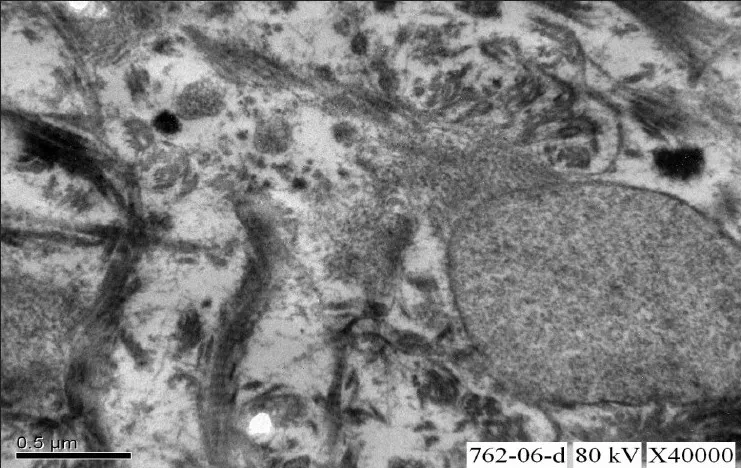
Electron microscopic study of renal biopsy specimen fixed using gluteraldehyde, viewed under 40,000x magnification revealed abundant subendothelial deposits of large fibers (97nm in width) with long spacing striations suggestive of collagen fibers; confirming the diagnosis of collagenous glomerulopathy.
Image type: pathology (pas)